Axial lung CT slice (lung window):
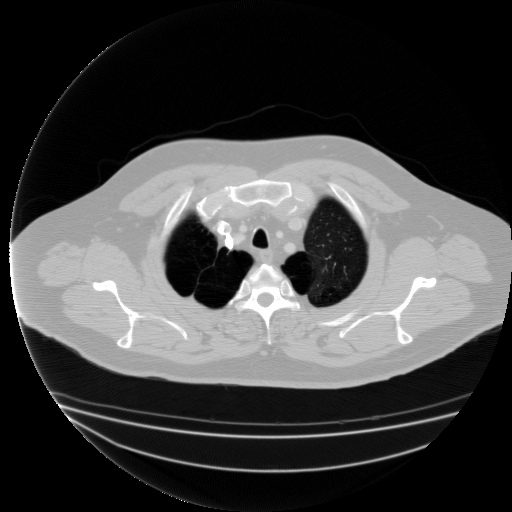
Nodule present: no